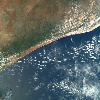
Label: water